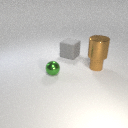
small brown rubber cylinder behind small green metal sphere